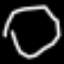
Label: octagon